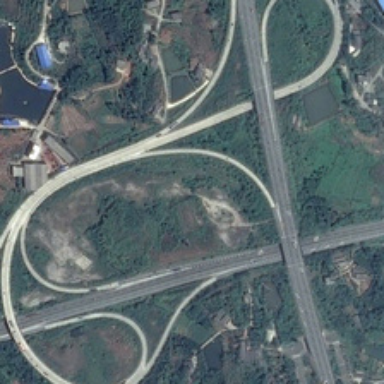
A viaduct divided into some beige ring area and two gray straight viaduct .